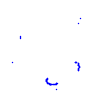
Particle: proton